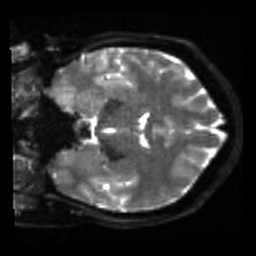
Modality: sbref
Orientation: coronal
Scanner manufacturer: siemens
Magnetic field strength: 3 T
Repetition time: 4 s
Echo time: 0.0594 s